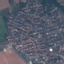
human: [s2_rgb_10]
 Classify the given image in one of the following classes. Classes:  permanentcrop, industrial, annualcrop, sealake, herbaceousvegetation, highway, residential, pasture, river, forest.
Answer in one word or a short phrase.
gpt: Residential